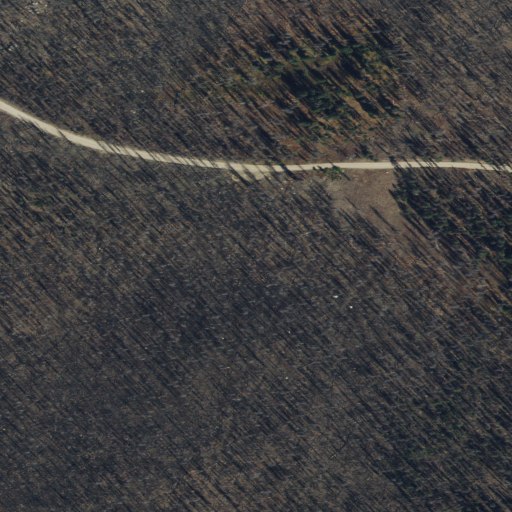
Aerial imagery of gap in Idaho named Deer Creek Pass containing grassland and evergreen forest